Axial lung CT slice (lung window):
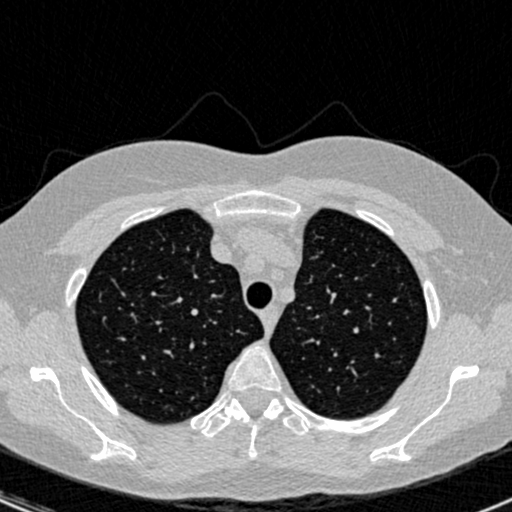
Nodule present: no